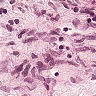
Metastatic tissue present: no